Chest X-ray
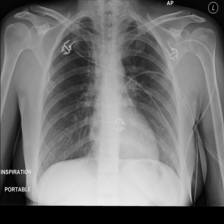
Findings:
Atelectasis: negative
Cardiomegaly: negative
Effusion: negative
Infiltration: negative
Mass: negative
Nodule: negative
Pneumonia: negative
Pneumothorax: negative
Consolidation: negative
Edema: negative
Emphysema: negative
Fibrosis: negative
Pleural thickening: negative
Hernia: negative